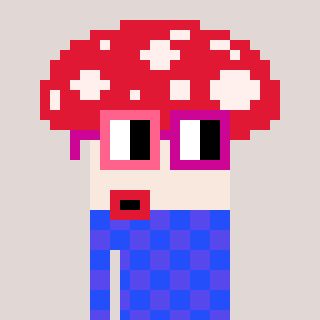
a pixel art character with square pink and red glasses, a mushroom-shaped head and a computerblue-colored body on a warm background